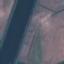
Land use / land cover class: River